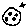
Label: moon